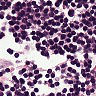
Metastatic tissue present: no